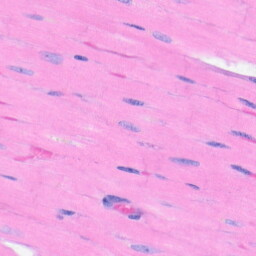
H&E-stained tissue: Heart